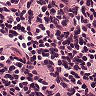
Metastatic tissue present: no